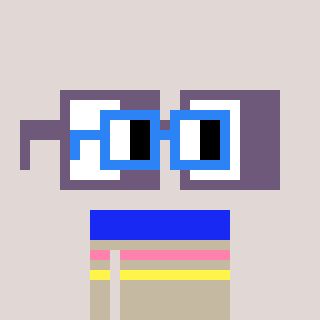
a pixel art character with square blue glasses, a glasses-shaped head and a bege-colored body on a warm background